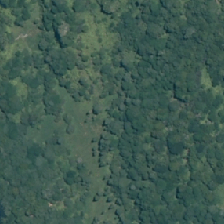
Land cover: manuka_kanuka